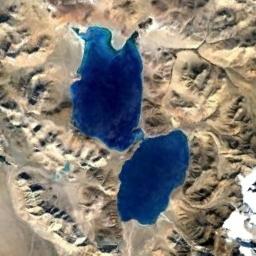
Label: lake